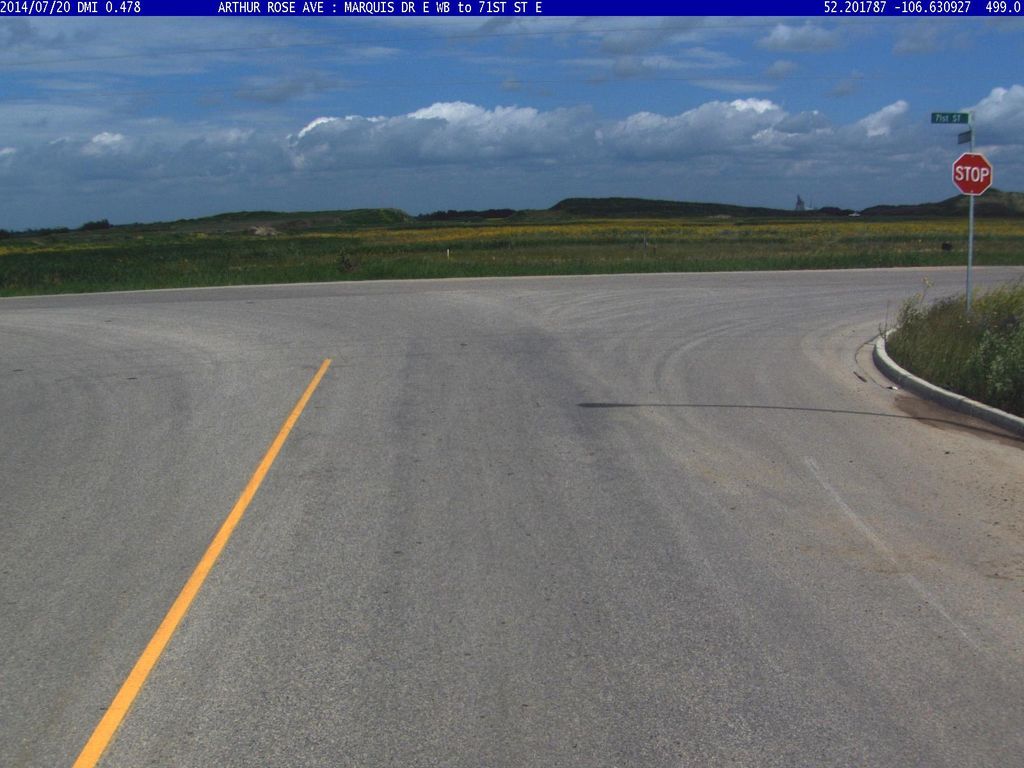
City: saskatoon